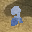
Label: 2